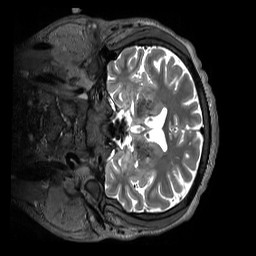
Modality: T2w
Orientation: coronal
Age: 32
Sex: male
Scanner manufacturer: siemens
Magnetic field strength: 3 T
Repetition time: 3.2 s
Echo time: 0.412 s